【题型】解答题　【知识点】解析几何　【难度】easy
已知抛物线 $C: y^2 = 2px (p > 0)$ 的焦点为 $F$，准线为 $l$，记准线 $l$ 与 $x$ 轴的交点为 $A$，过 $A$ 作直线交抛物线 $C$ 于 $M(x_1, y_1)$，$N(x_2, y_2) (x_2 > x_1)$ 两点.

(1) 若 $x_1 + x_2 = 2p$，求 $|MF| + |NF|$ 的值；

(2) 若 $M$ 是线段 $AN$ 的中点，求直线 $MN$ 的方程；

(3) 若 $P$, $Q$ 是准线 $l$ 上关于 $x$ 轴对称的两点，问直线 $PM$ 与 $QN$ 的交点是否在一条定直线上？请说明理由.
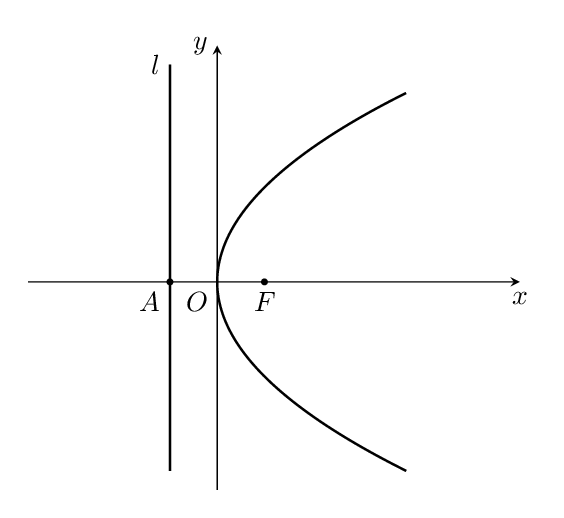
【解答】
【详解】（1）根据题意，得

因为抛物线 $C: y^2 = 2px (p > 0)$，所以准线为 $l: x = -\frac{p}{2}$，所以 $|MF| + |NF| = x_1 + \frac{p}{2} + x_2 + \frac{p}{2} = 3p$；

（2）由题意可知，直线 $MN$ 的斜率不为 0，故设直线 $MN$ 的方程 $x = my - \frac{p}{2}$，

联立 $y^2 = 2px (p > 0)$，消去 $x$，可得 $y^2 - 2mpy + p^2 = 0$，
所以 $\Delta = 4m^2p^2 - 4p^2 > 0$，即 $m^2 - 1 > 0$，$y_1 + y_2 = 2mp$，$y_1y_2 = p^2$，

而 $M$ 是线段 $AN$ 的中点，所以 $y_1 = \frac{y_2}{2}$，故 $\frac{y_2}{2} \cdot y_2 = p^2$，

解得 $y_1 = \frac{\sqrt{2}}{2}p$, $y_2 = \sqrt{2}p$，故 $\frac{\sqrt{2}}{2}p + \sqrt{2}p = 2mp$，解得 $m = \frac{3\sqrt{2}}{4}$，

所以直线 $MN$ 的方程为 $x = \frac{3\sqrt{2}}{4}y - \frac{p}{2}$，即 $4x - 3\sqrt{2}y + 2p = 0$；

（3）直线 $MN$ 的方程 $x = my - \frac{p}{2}$，设 $P(-\frac{p}{2}, y_0), Q(-\frac{p}{2}, -y_0) (y_0 \neq 0)$，

则 $PM: y = \frac{y_1 - y_0}{x_1 + \frac{p}{2}}(x + \frac{p}{2}) + y_0 = \frac{y_1 - y_0}{my_1}(x + \frac{p}{2}) + y_0$， $QN: y = \frac{y_2 + y_0}{x_2 + \frac{p}{2}}(x + \frac{p}{2}) - y_0 = \frac{y_2 + y_0}{my_2}(x + \frac{p}{2}) - y_0$，

联立消去 $y$ 可得：$\frac{y_1 - y_0}{my_1}(x + \frac{p}{2}) + y_0 = \frac{y_2 + y_0}{my_2}(x + \frac{p}{2}) - y_0$，即

$y_2(y_1 - y_0)(x + \frac{p}{2}) + my_1y_2y_0 = y_1(y_2 + y_0)(x + \frac{p}{2}) - my_1y_2y_0$，整理得：$(y_1 + y_2)(x + \frac{p}{2}) = 2my_1y_2$，

将 $y_1 + y_2 = 2mp$，$y_1y_2 = p^2$ 代入得 $2mp(x + \frac{p}{2}) = 2mp^2$，故 $x = \frac{p}{2}$，

所以直线 $PM$ 与 $QN$ 的交点在定直线 $x = \frac{p}{2}$ 上.